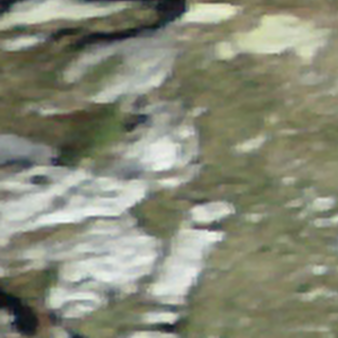
Label: other